Aerial crown-view tile of a tropical tree (Barro Colorado Island, Panama), acquired 20240611:
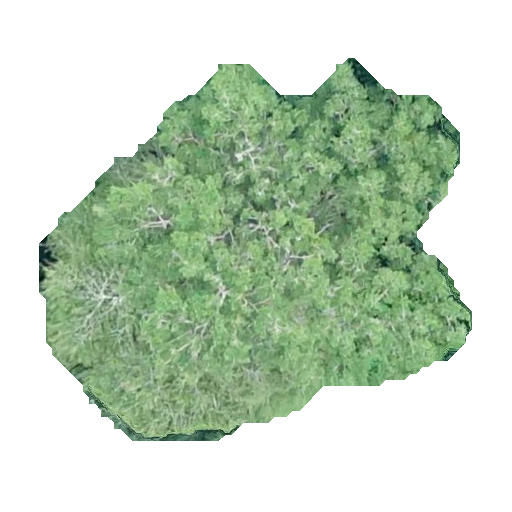
Species: Brosimum alicastrum
GBIF accepted scientific name: Brosimum alicastrum
Crown area: 183.772 m²